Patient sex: M
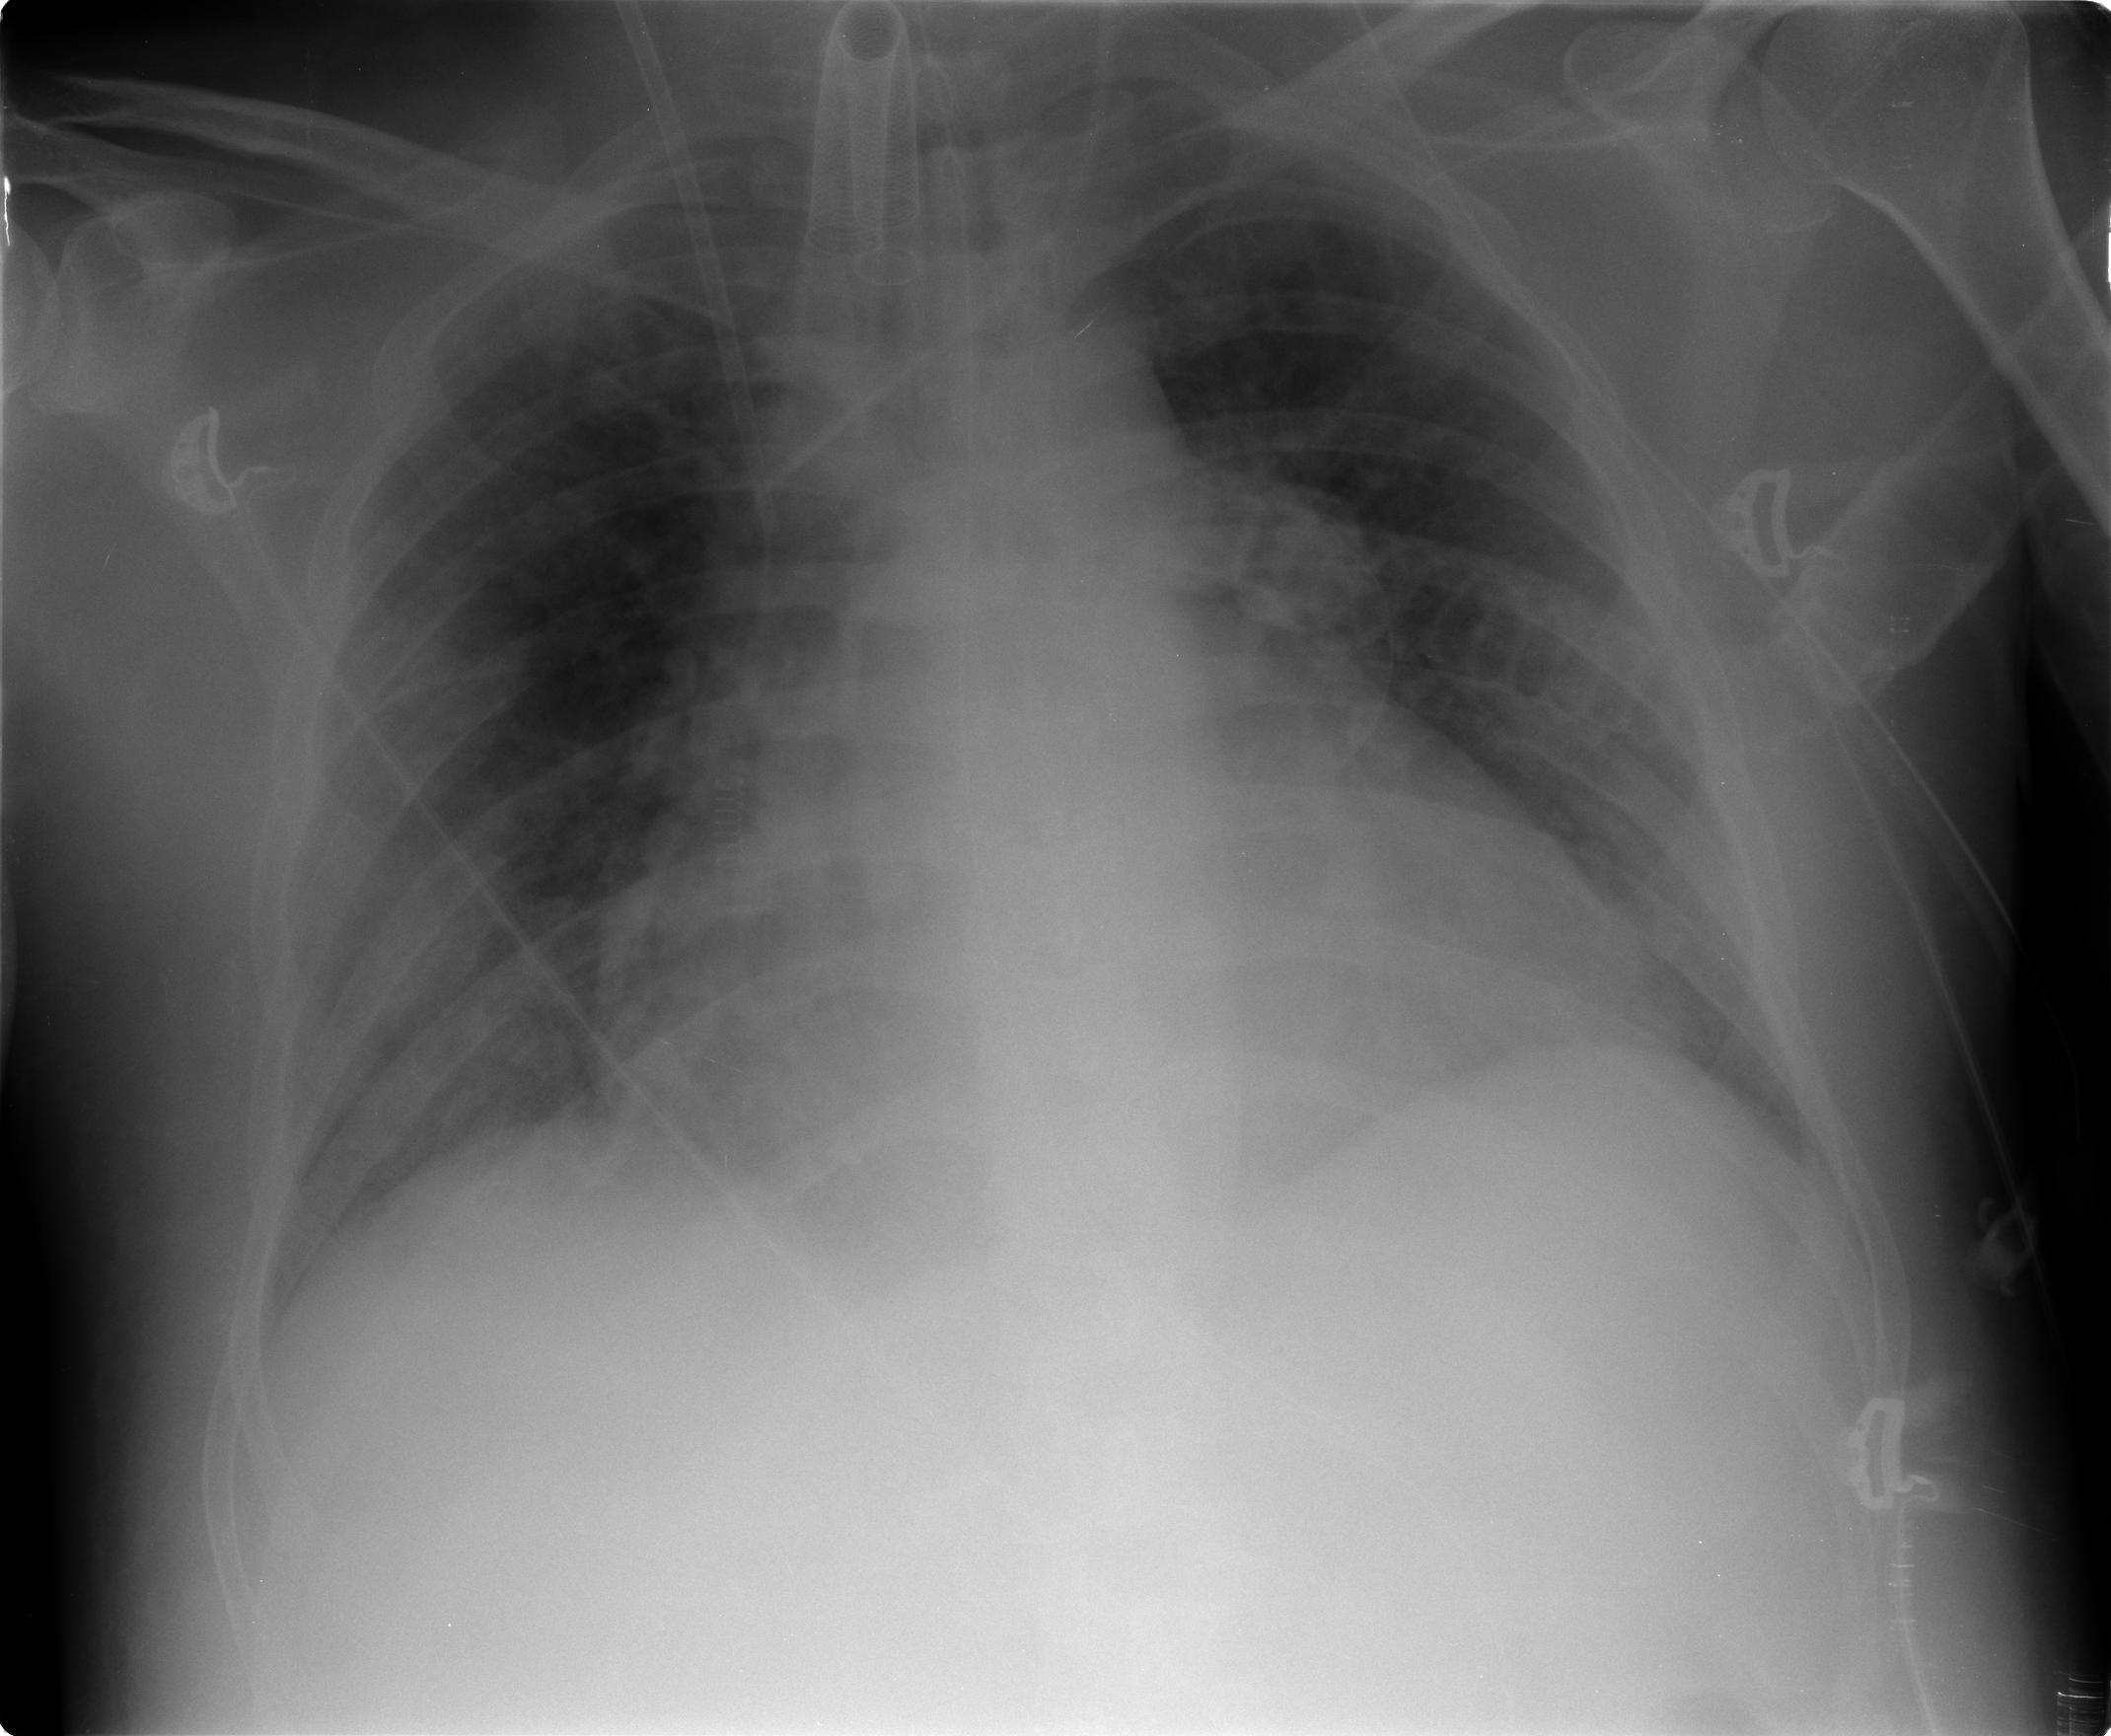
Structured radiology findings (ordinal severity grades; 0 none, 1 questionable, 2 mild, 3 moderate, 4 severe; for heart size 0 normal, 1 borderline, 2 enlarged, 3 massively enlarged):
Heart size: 3
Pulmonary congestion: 3
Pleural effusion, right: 1
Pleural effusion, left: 1
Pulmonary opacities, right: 2
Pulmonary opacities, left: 0
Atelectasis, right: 2
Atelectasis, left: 1